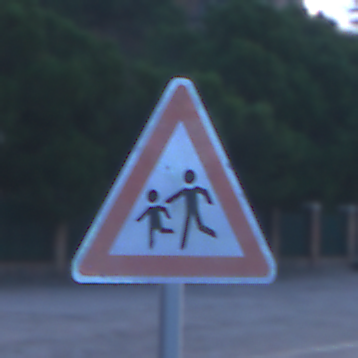
Verkehrszeichen: KinderRechts
Umgebung: Outdoor, Urban
Tageszeit: Dawn
Wetter: PartlyCloudy
Licht: Natural
Jahreszeit: NotSpecified
Kontrast: LowContrast